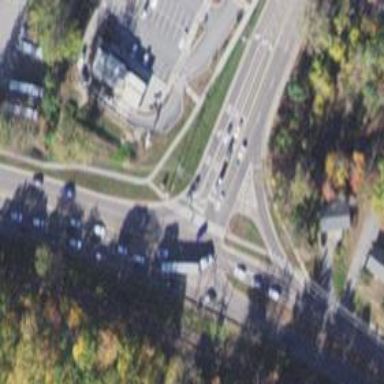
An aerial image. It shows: Zebra crossing on the road.